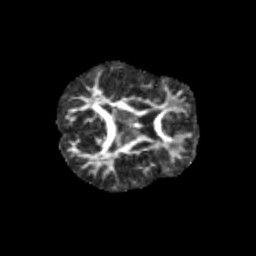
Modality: FA
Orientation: axial
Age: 9
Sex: female
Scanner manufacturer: siemens
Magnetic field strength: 3 T
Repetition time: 3.8 s
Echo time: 0.07 s